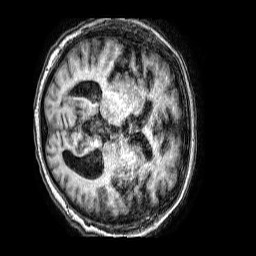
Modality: T1w
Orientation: axial
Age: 73
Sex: male
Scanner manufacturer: philips
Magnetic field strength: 3 T
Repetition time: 0.007081 s
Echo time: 0.003283 s